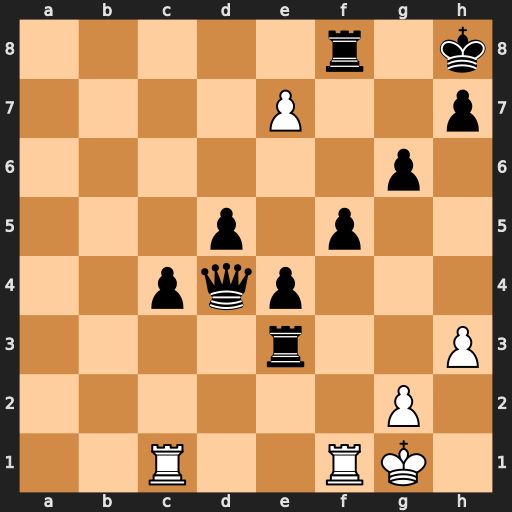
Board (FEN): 5r1k/4P2p/6p1/3p1p2/2pqp3/4r2P/6P1/2R2RK1
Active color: w
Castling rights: -
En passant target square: -
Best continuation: exf8=Q#